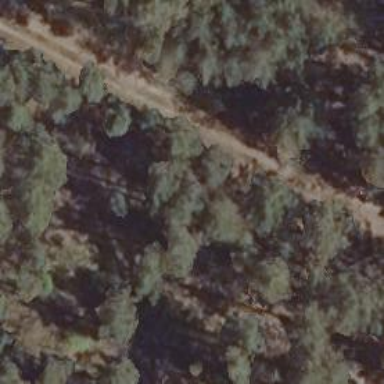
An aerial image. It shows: Track road with grade3 tracktype.